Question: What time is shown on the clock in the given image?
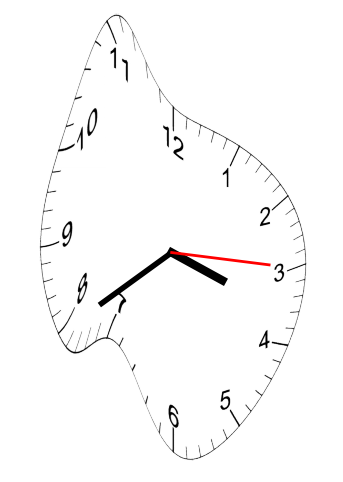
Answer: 03:39:15